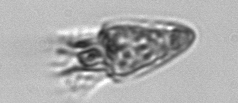
Label: Strombidium_tintinnodes